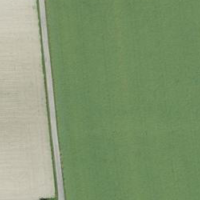
EUNIS habitat code: 52
Species observed at this site:
Cyperus esculentus